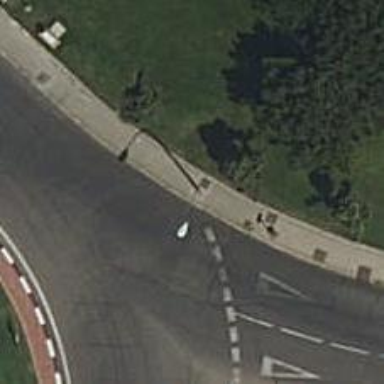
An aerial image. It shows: Sidewalk along the footway.